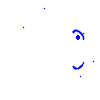
Particle: kaon